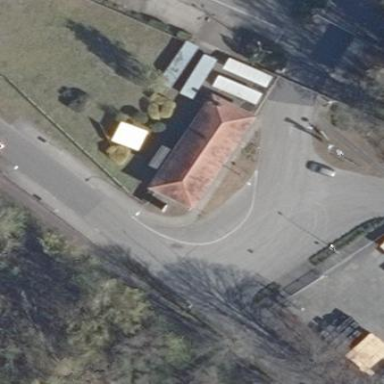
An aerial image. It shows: Building with hipped roof shape.